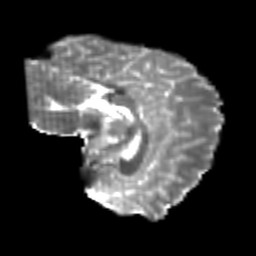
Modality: T2w
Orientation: sagittal
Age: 21
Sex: male
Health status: healthy
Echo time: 0.074 s